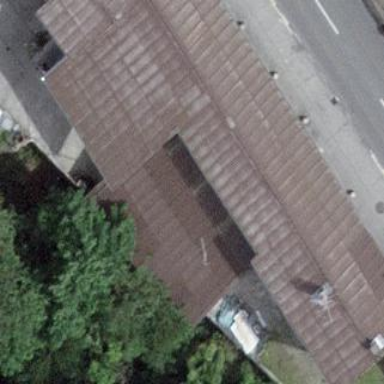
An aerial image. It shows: Warehouse.